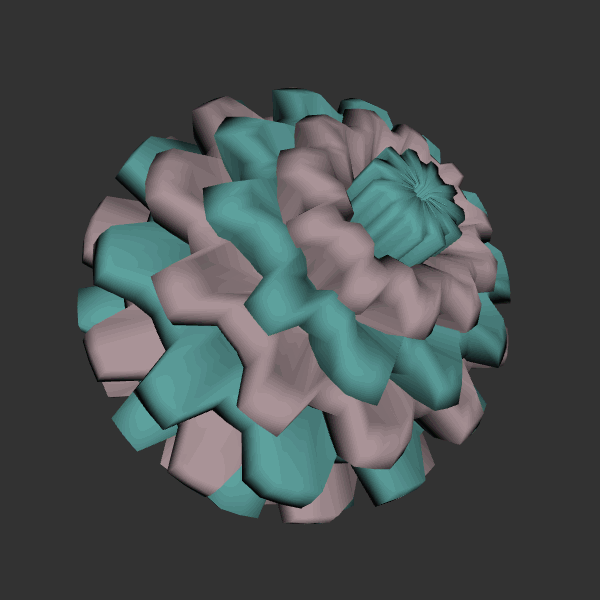
Background: dark